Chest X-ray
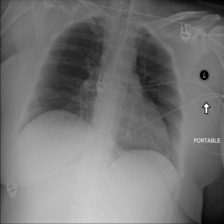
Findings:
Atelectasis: negative
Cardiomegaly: negative
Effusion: negative
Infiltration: negative
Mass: negative
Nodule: negative
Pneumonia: negative
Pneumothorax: negative
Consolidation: negative
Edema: negative
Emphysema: negative
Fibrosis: negative
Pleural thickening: negative
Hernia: negative